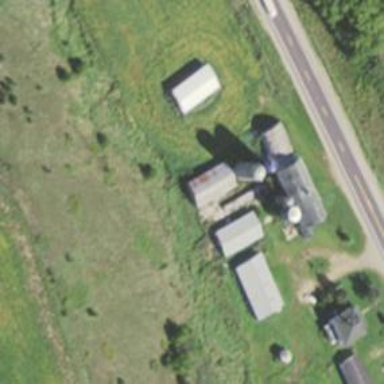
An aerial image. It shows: Silo.